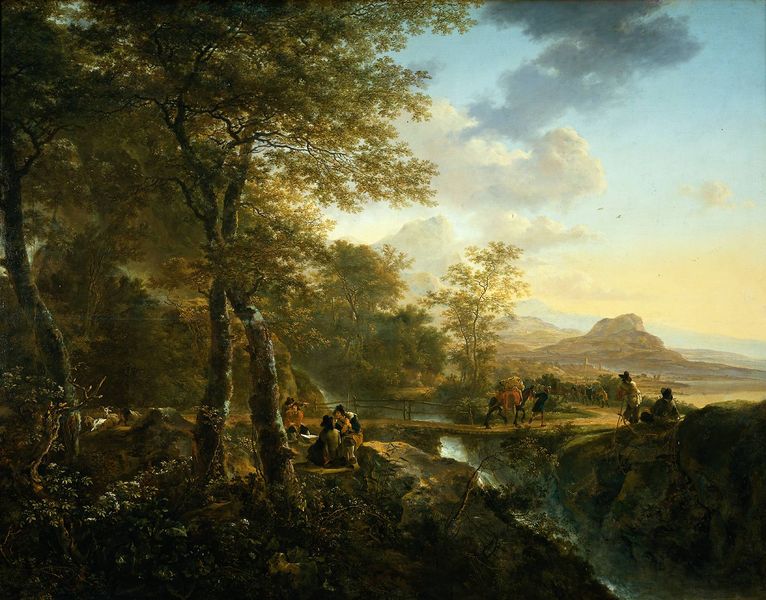
Titel: Italienische Landschaft mit Zeichnern
Künstler: Jan Both
Standort: Amsterdam
Institution: Rijksmuseum
Schlagwörter: baum, berg, blau, blätter, felsen, gemälde, himmel, wasser, wolken, bäume, fluss, grün, landschaft, menschen, braun, frau, licht, männer, weg, leute, öl, bach, feld, natur, strauch, brücke, sonne, wald, bauern, esel, pferd, sommer, last, berge, fels, sonnenuntergang, rast, constable, steg, wandern, wanderer, lasttier, nature, himmek, rchen